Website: home-depot
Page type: newsletter-management
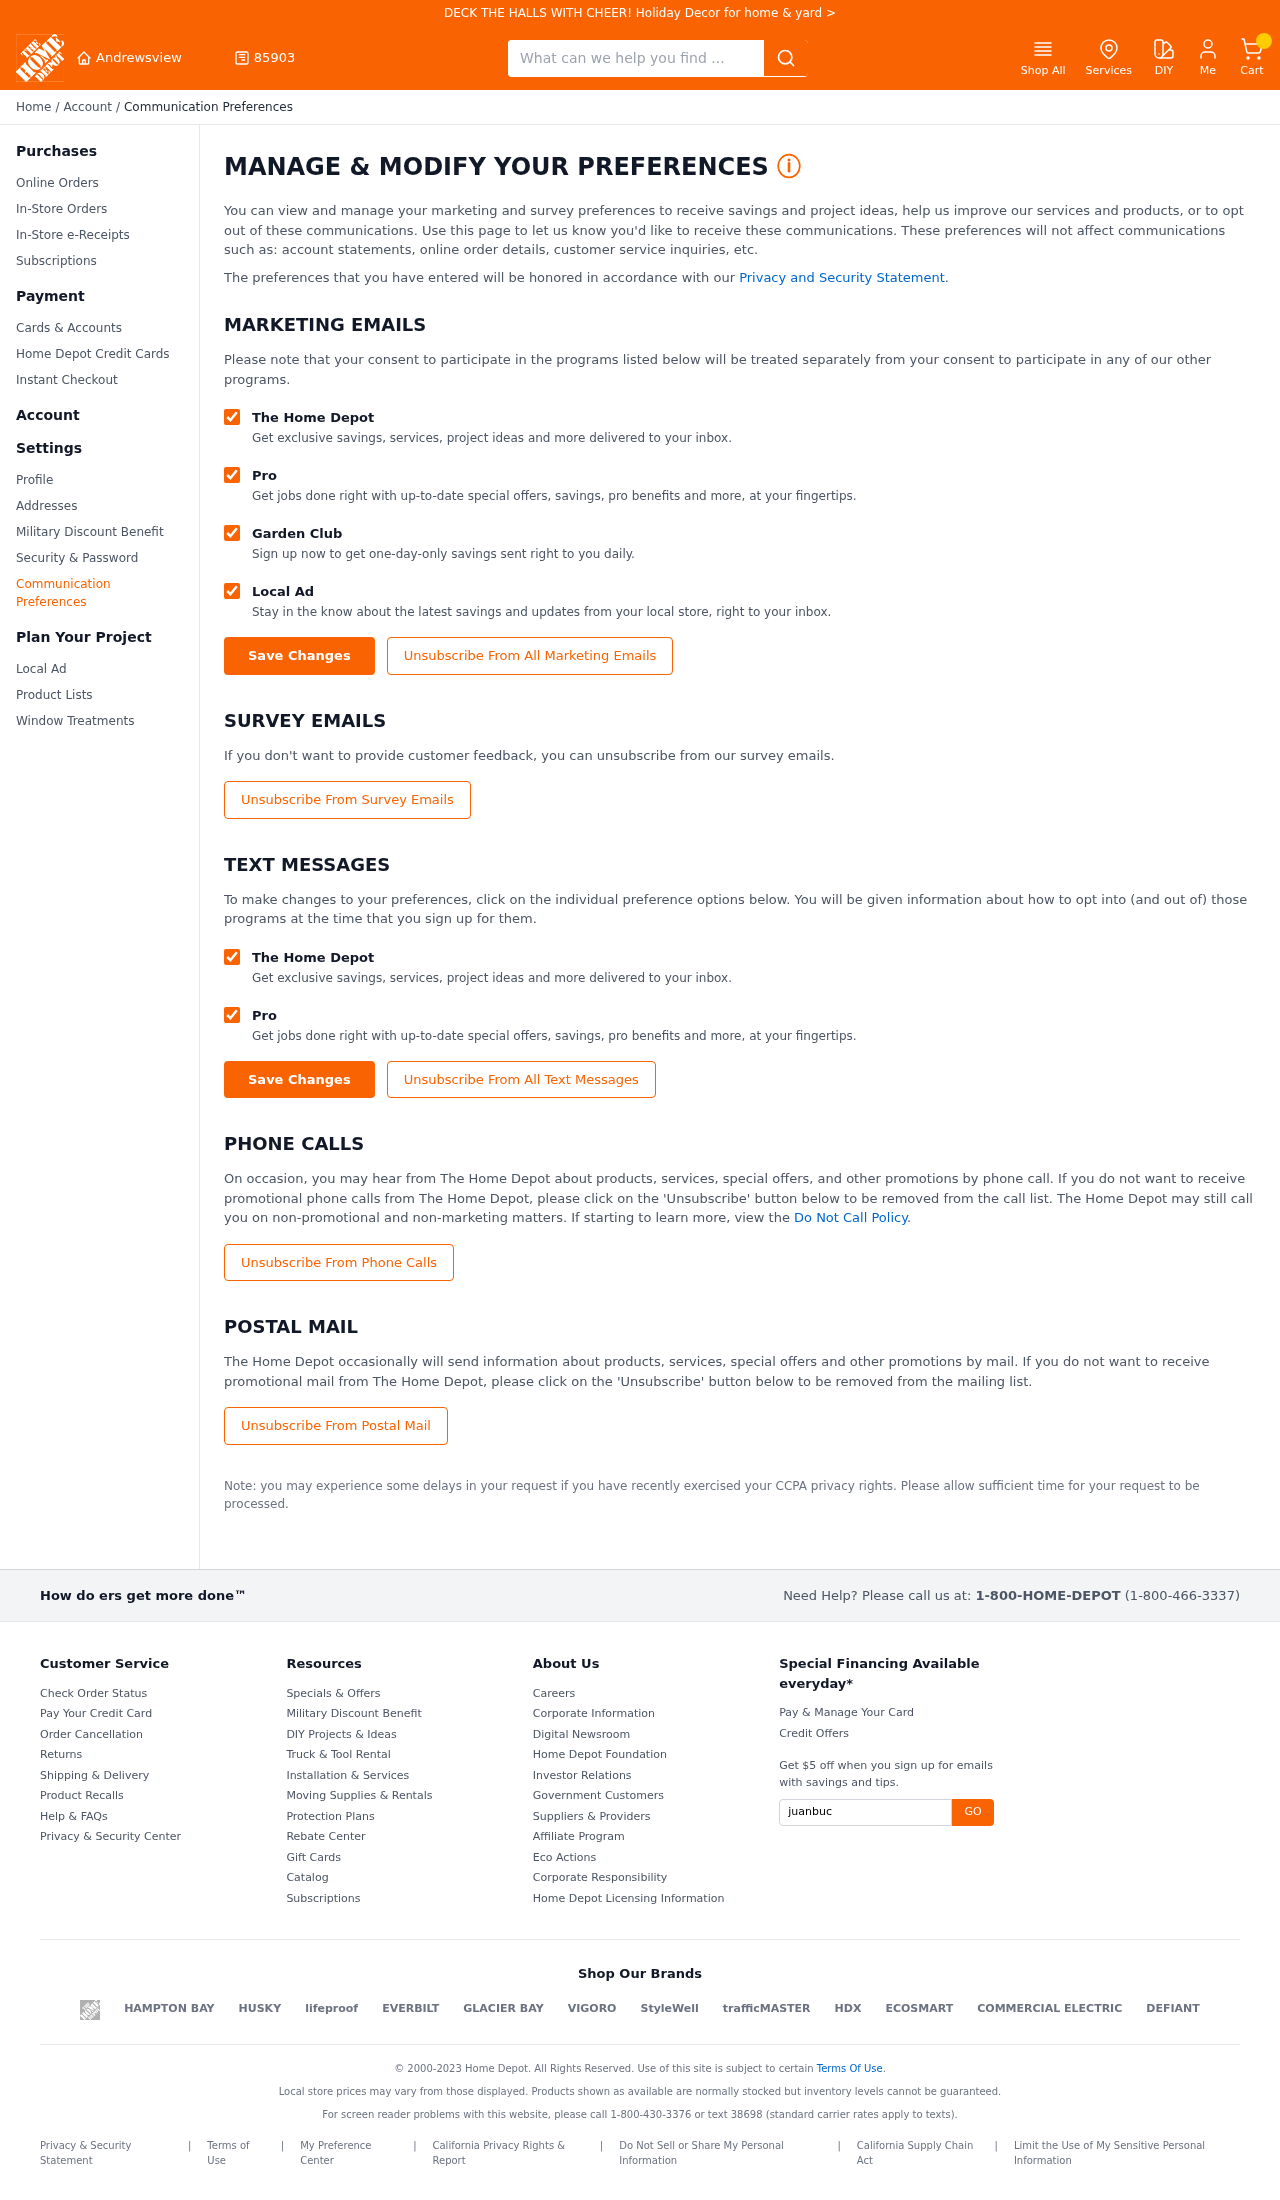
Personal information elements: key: PII_CITY
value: Andrewsview
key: PII_POSTCODE
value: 85903
Search elements: key: HEADER_SEARCH
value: What can we help you find ...